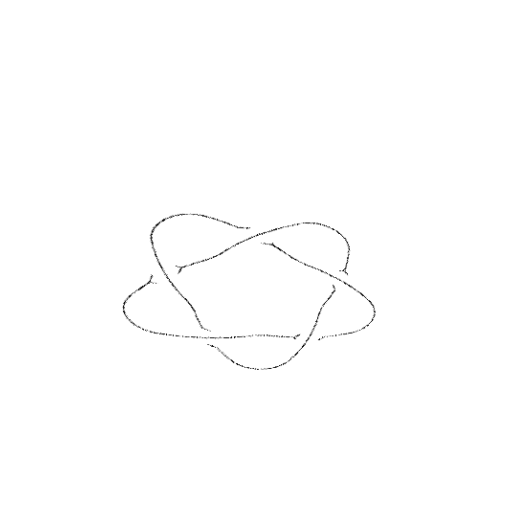
Crossing number: 5